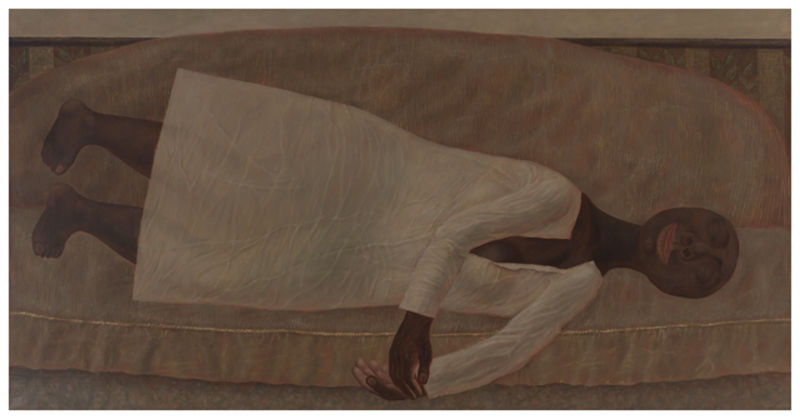
Titel: A Black Girl Prone on a Divan, A Black Girl Prone on a Divan
Künstler: Alexei Von Schlippe
Standort: Amherst (Massachusetts, USA)
Institution: Mead Art Museum, Amherst College
Schlagwörter: embrace, folds, hands, white, black, dress, face, painting, portrait, robe, room, woman, bed, gown, pink, brown, african, man, skin, head, sand, feet, peaceful, sideways, drawing, paper, sketch, breast, clothes, music, foot, cloth, venus, figure, lips, lying, sleep, sleeping, desert, shift, dance, rest, bold, sofa, nigga, couch, hug, indoor, nice, toe, negro, ?, fine, nails, matrass, matras